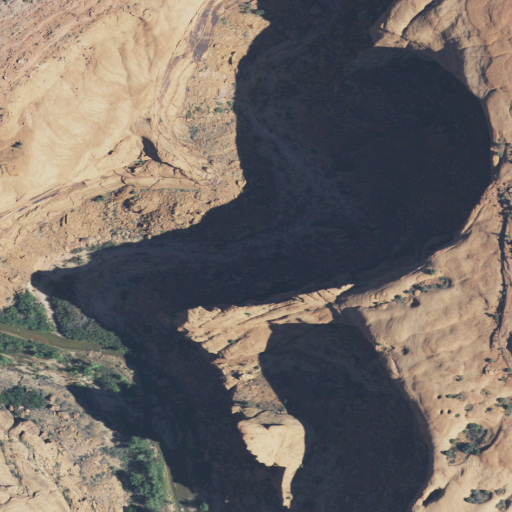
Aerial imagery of valley in Utah named East Moody Canyon containing shrub, barren land, woody wetlands, and evergreen forest